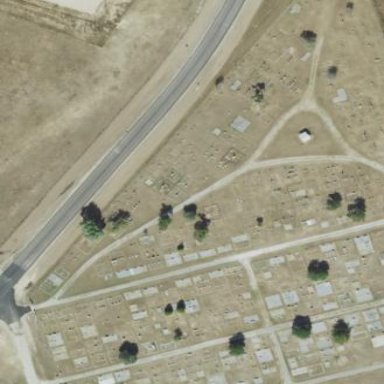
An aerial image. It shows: Cemetery.